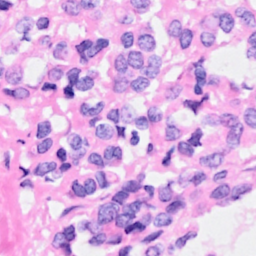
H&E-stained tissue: Breast